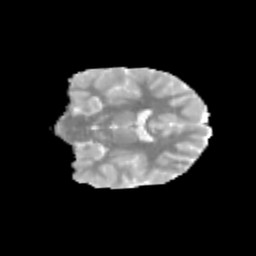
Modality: MD
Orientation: coronal
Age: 10
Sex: female
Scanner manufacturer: siemens
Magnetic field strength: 3 T
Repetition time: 3.8 s
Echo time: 0.07 s